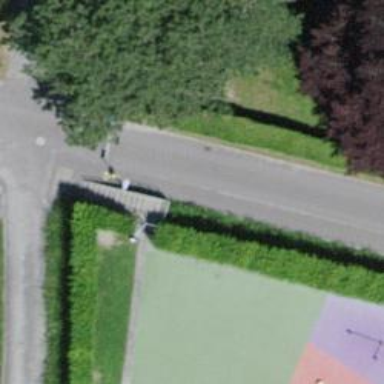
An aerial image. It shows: Concrete steps.